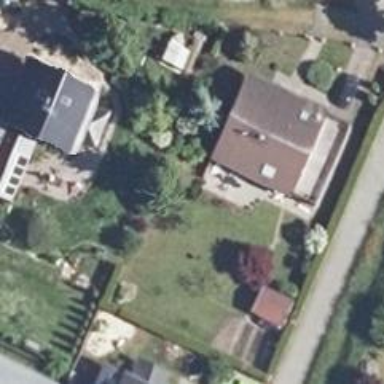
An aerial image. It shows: Simple and straightforward house.